Aerial crown-view tile of a tropical tree (Barro Colorado Island, Panama), acquired 20250616:
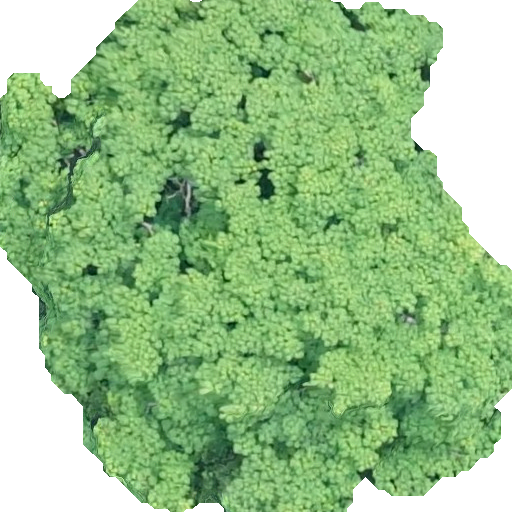
Species: Pseudobombax septenatum
GBIF accepted scientific name: Pseudobombax septenatum
Crown area: 308.845 m²